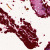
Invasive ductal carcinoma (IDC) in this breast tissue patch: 0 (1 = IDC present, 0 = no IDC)